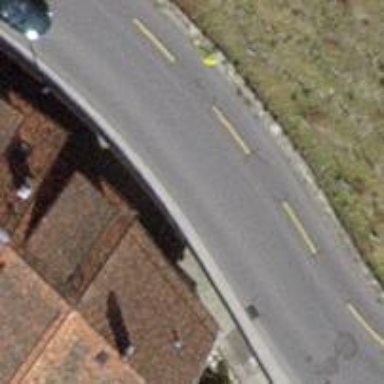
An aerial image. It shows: Secondary road with asphalt surface.